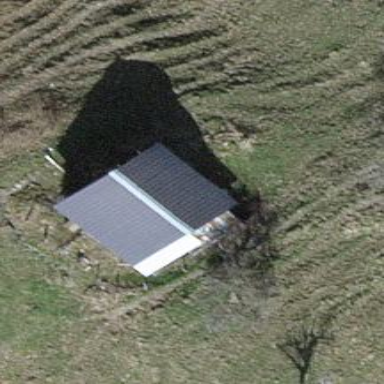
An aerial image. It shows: Building with gabled roof oriented across its structure.